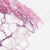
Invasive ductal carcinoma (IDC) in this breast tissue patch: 0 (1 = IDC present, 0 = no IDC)